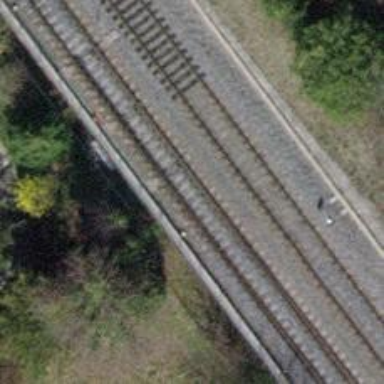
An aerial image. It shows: Railway switch.